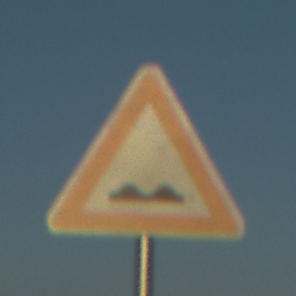
Verkehrszeichen: UnebeneFahrbahn
Umgebung: Outdoor, Beach
Tageszeit: SunriseSunset
Wetter: Clear
Licht: Natural
Jahreszeit: NotSpecified
Kontrast: HighContrast